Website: lowes
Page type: customer-info-address
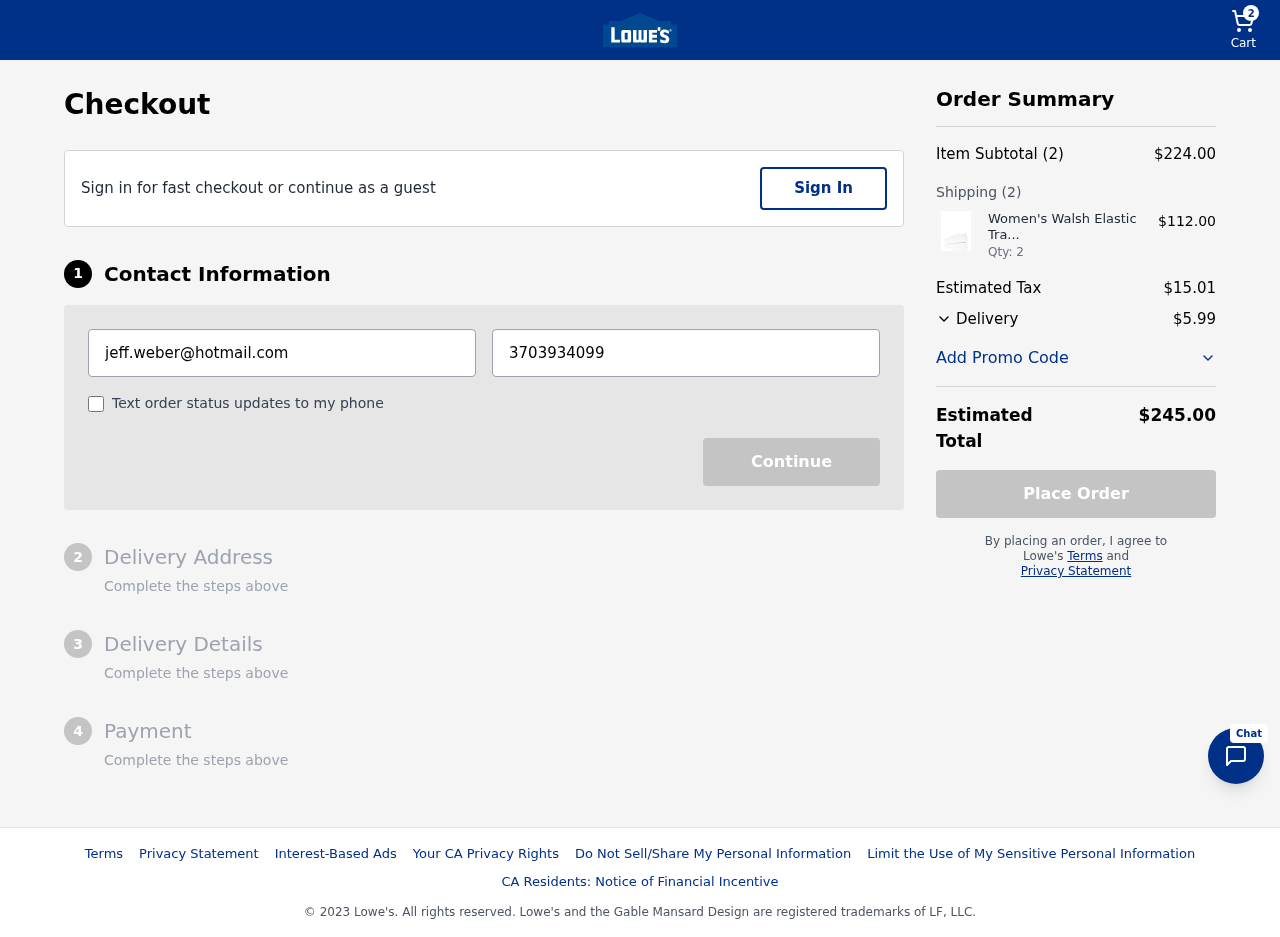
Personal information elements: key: PII_EMAIL
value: jeff.weber@hotmail.com
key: PII_PHONE
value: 3703934099
Product elements: key: PRODUCT1_NAME
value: Women's Walsh Elastic Trainer White (White) 5 UK (38 EU)
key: PRODUCT1_PRICE
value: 112
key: PRODUCT1_QUANTITY
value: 2
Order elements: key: ORDER_NUM_ITEMS
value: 2
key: ORDER_SUBTOTAL
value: $224.00
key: ORDER_NUM_ITEMS2
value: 2
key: ORDER_TAX
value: $15.01
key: ORDER_SHIPPING_COST
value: $5.99
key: ORDER_TOTAL
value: $245.00